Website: macys
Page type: customer-info-address
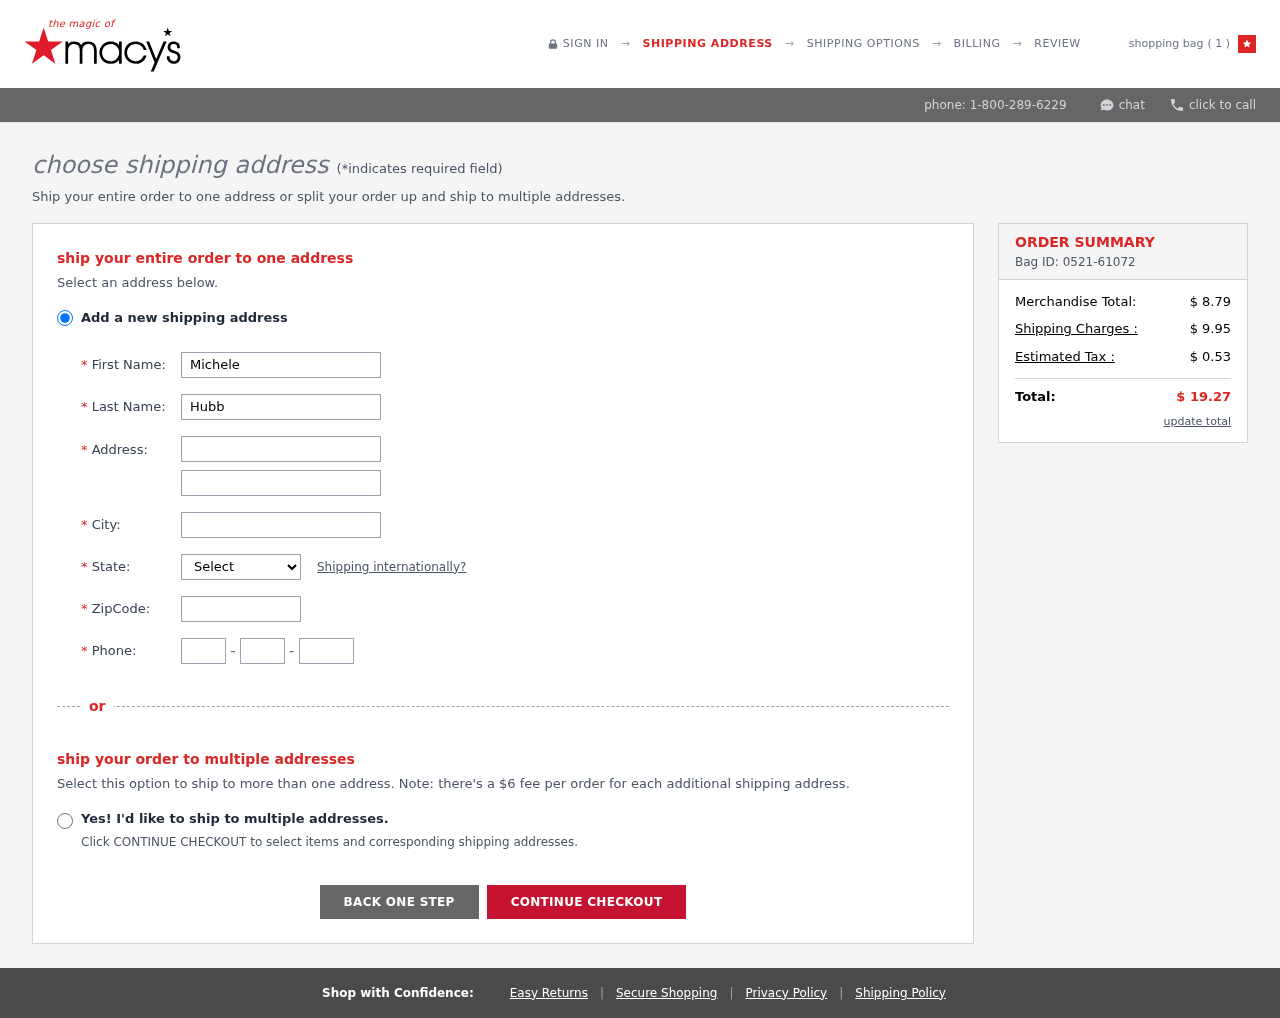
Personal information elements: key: PII_CITY
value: Coreyton
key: PII_FIRSTNAME
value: Michele
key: PII_LASTNAME
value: Hubbard
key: PII_PHONE_AREA
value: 930
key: PII_PHONE_PREFIX
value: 234
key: PII_PHONE_SUFFIX
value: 1174
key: PII_POSTCODE
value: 28887
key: PII_STATE_ABBR
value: ID
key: PII_STREET
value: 185 Reyes Keys
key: PII_STREET2
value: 752 Juarez Well Suite 881
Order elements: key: ORDER_NUM_ITEMS
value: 1
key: ORDER_ID
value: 0521-61072
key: ORDER_SUBTOTAL
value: $ 8.79
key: ORDER_SHIPPING_COST
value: $ 9.95
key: ORDER_TAX
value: $ 0.53
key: ORDER_TOTAL
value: $ 19.27